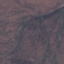
Land use / land cover: HerbaceousVegetation